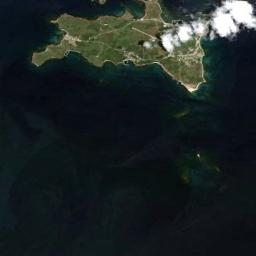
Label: island